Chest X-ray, AP view. Patient: 10 years old, sex M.
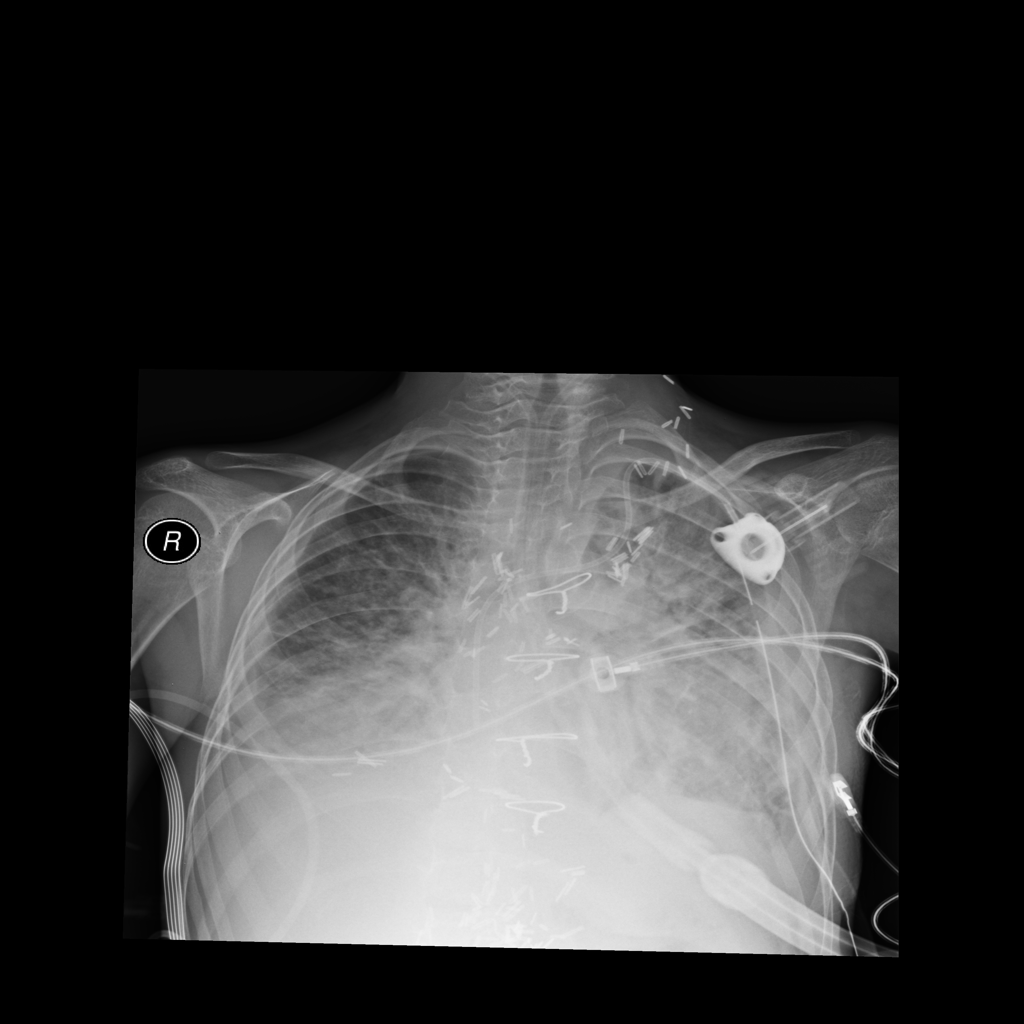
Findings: Consolidation, Effusion